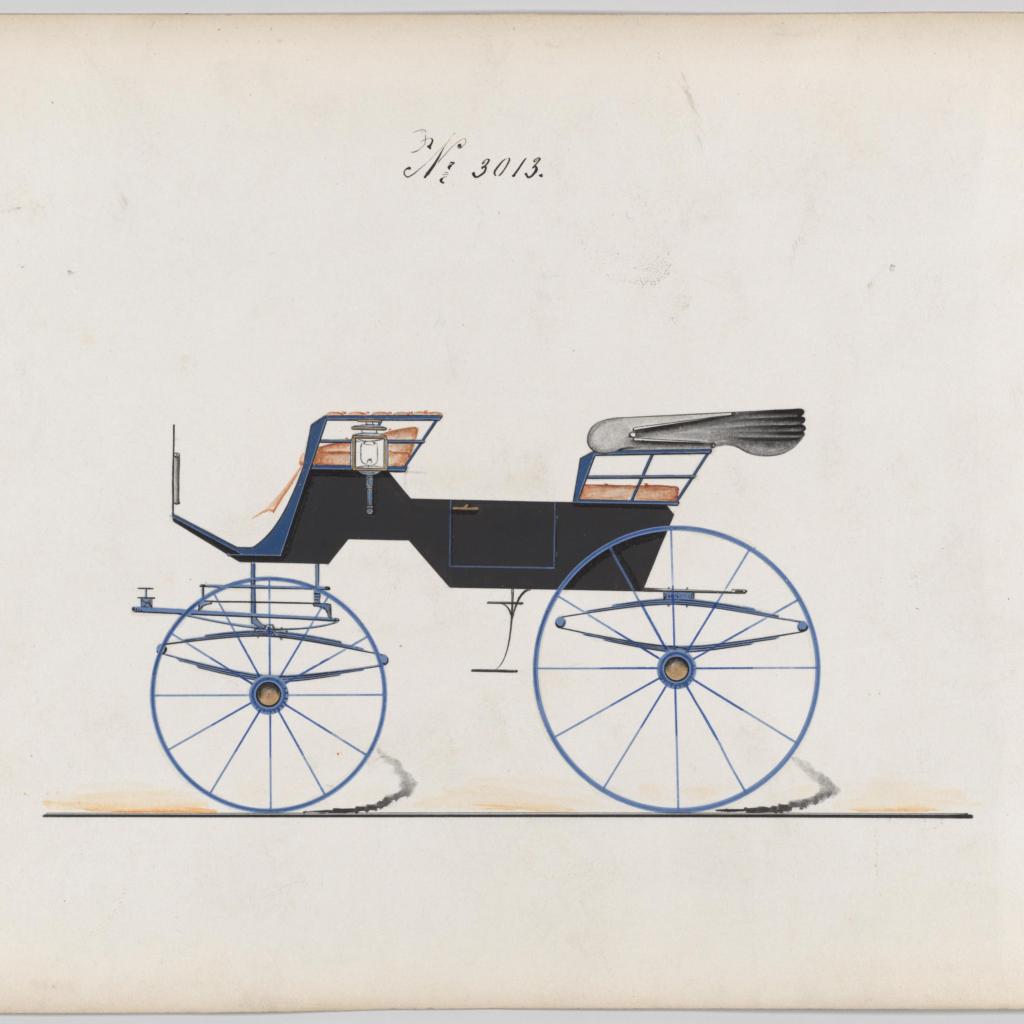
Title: Design for 2 seat Phaeton, no. 3013
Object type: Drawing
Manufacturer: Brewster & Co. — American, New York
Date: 1874
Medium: Pen and black ink, watercolor and gouache
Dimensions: sheet: 7 1/8 x 9 7/8 in. (18.1 x 25.1 cm)
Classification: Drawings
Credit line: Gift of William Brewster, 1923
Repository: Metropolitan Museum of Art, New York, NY